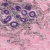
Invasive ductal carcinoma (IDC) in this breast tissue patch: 0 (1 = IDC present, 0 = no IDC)